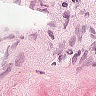
Metastatic tissue present: no